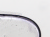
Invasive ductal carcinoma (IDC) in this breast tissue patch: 0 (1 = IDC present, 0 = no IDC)